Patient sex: M
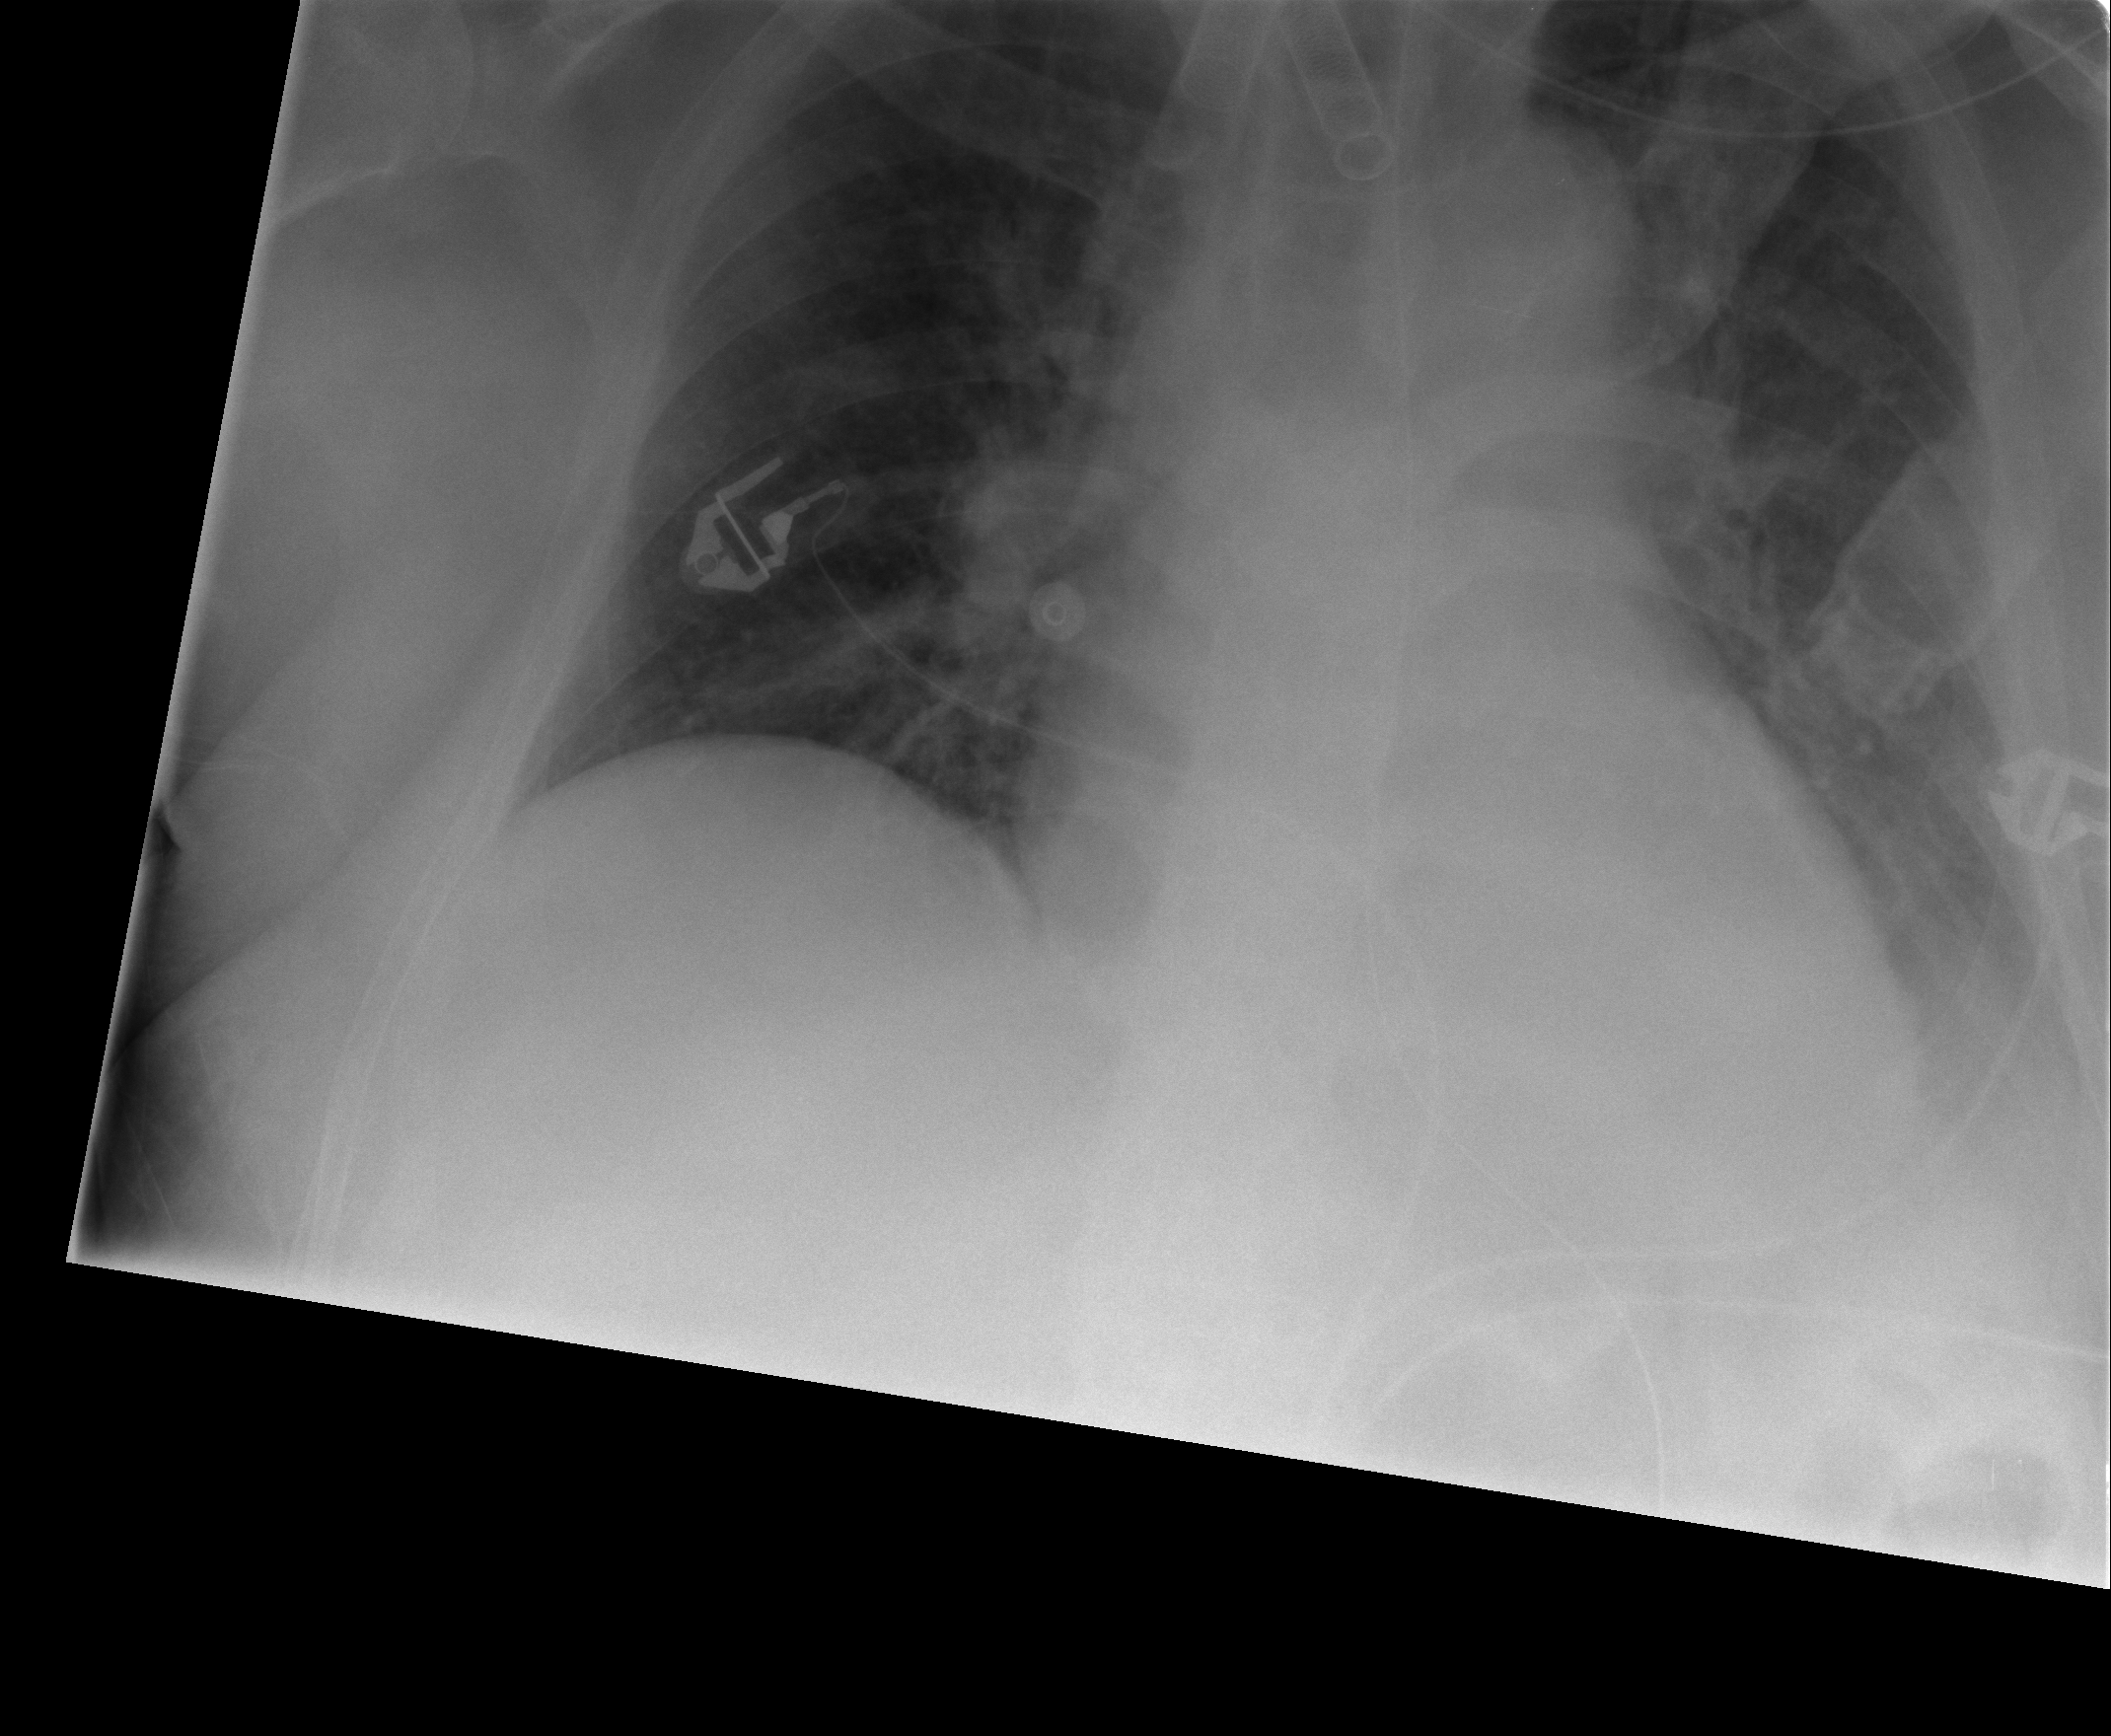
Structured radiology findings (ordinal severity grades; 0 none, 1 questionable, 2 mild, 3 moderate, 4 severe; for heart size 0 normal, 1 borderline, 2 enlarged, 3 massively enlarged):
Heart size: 2
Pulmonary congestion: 2
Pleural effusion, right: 0
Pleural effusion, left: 2
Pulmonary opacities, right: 0
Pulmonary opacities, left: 0
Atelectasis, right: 1
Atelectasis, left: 2